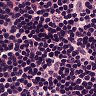
Metastatic tissue present: no